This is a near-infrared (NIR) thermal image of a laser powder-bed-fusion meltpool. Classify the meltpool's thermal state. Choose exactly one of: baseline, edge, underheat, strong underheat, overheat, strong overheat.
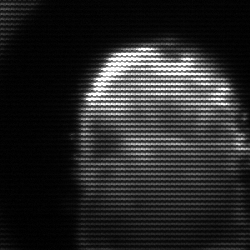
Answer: baseline